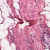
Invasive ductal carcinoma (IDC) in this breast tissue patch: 0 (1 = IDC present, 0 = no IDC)